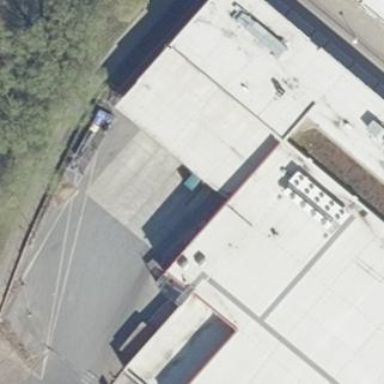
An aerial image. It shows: Building with flat black roof made of tar paper. The entire building is also black in color.